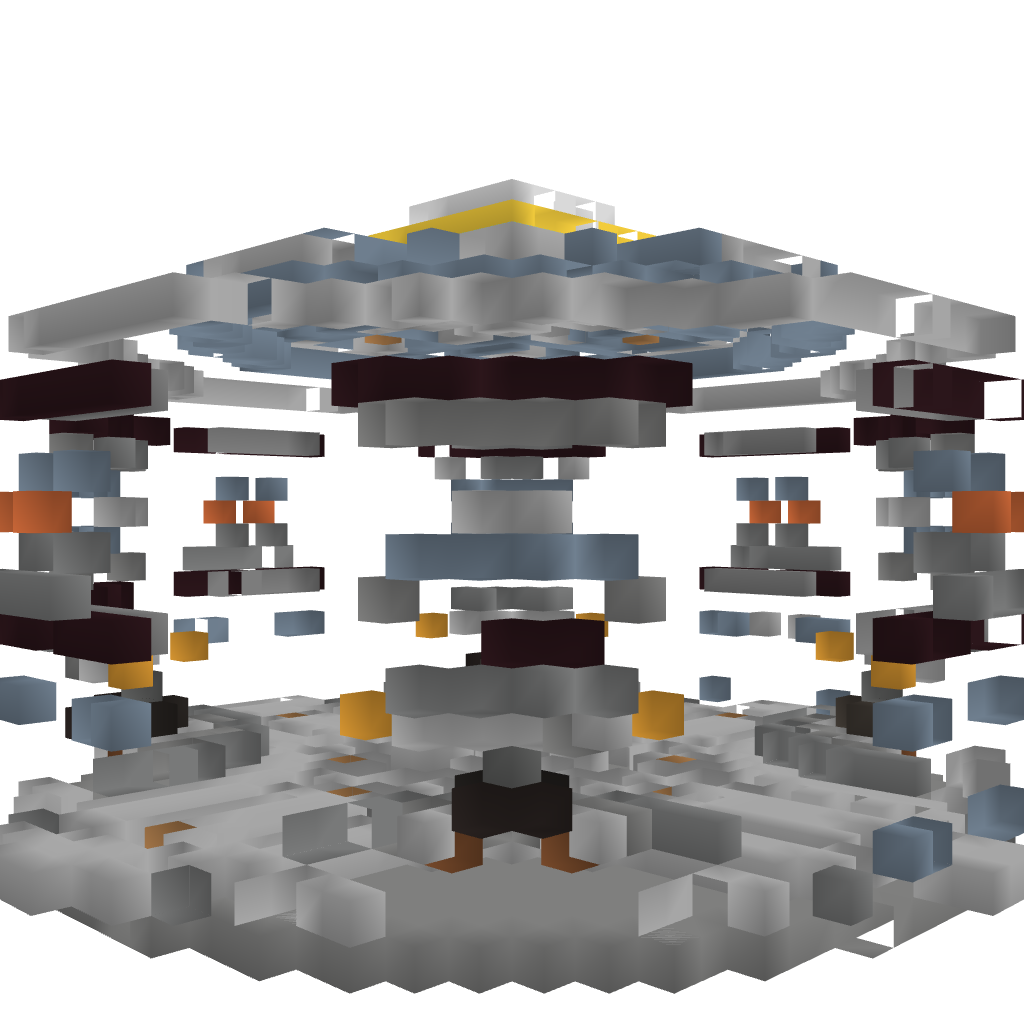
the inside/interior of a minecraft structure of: Nether Hub